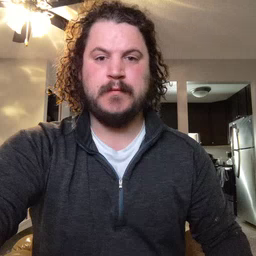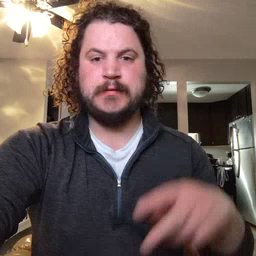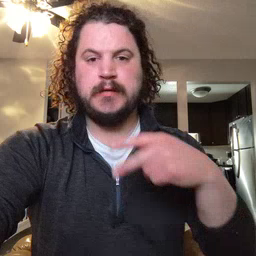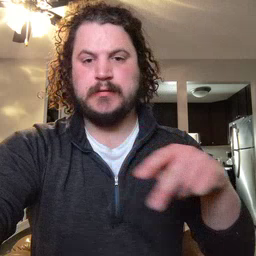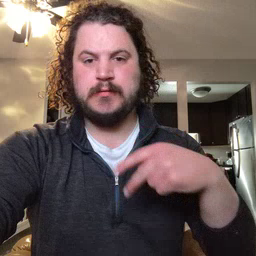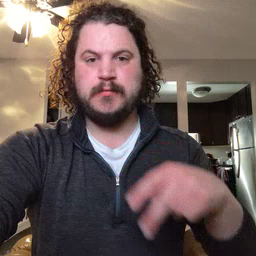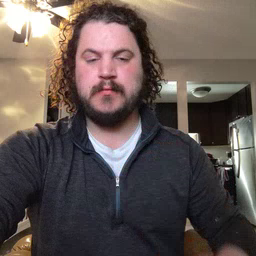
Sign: dance